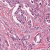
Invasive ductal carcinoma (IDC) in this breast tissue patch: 1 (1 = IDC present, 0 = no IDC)